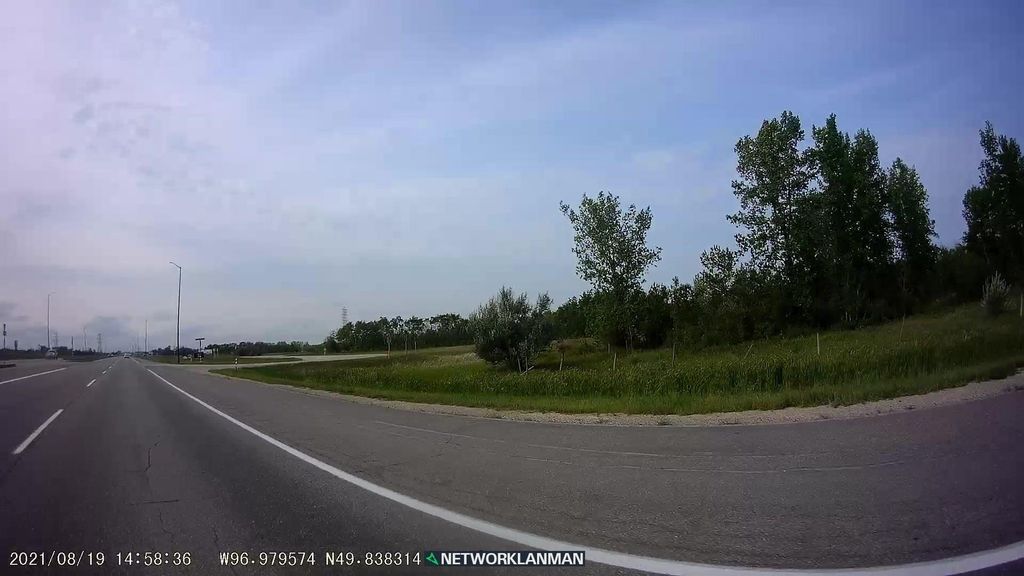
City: winnipeg